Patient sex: F
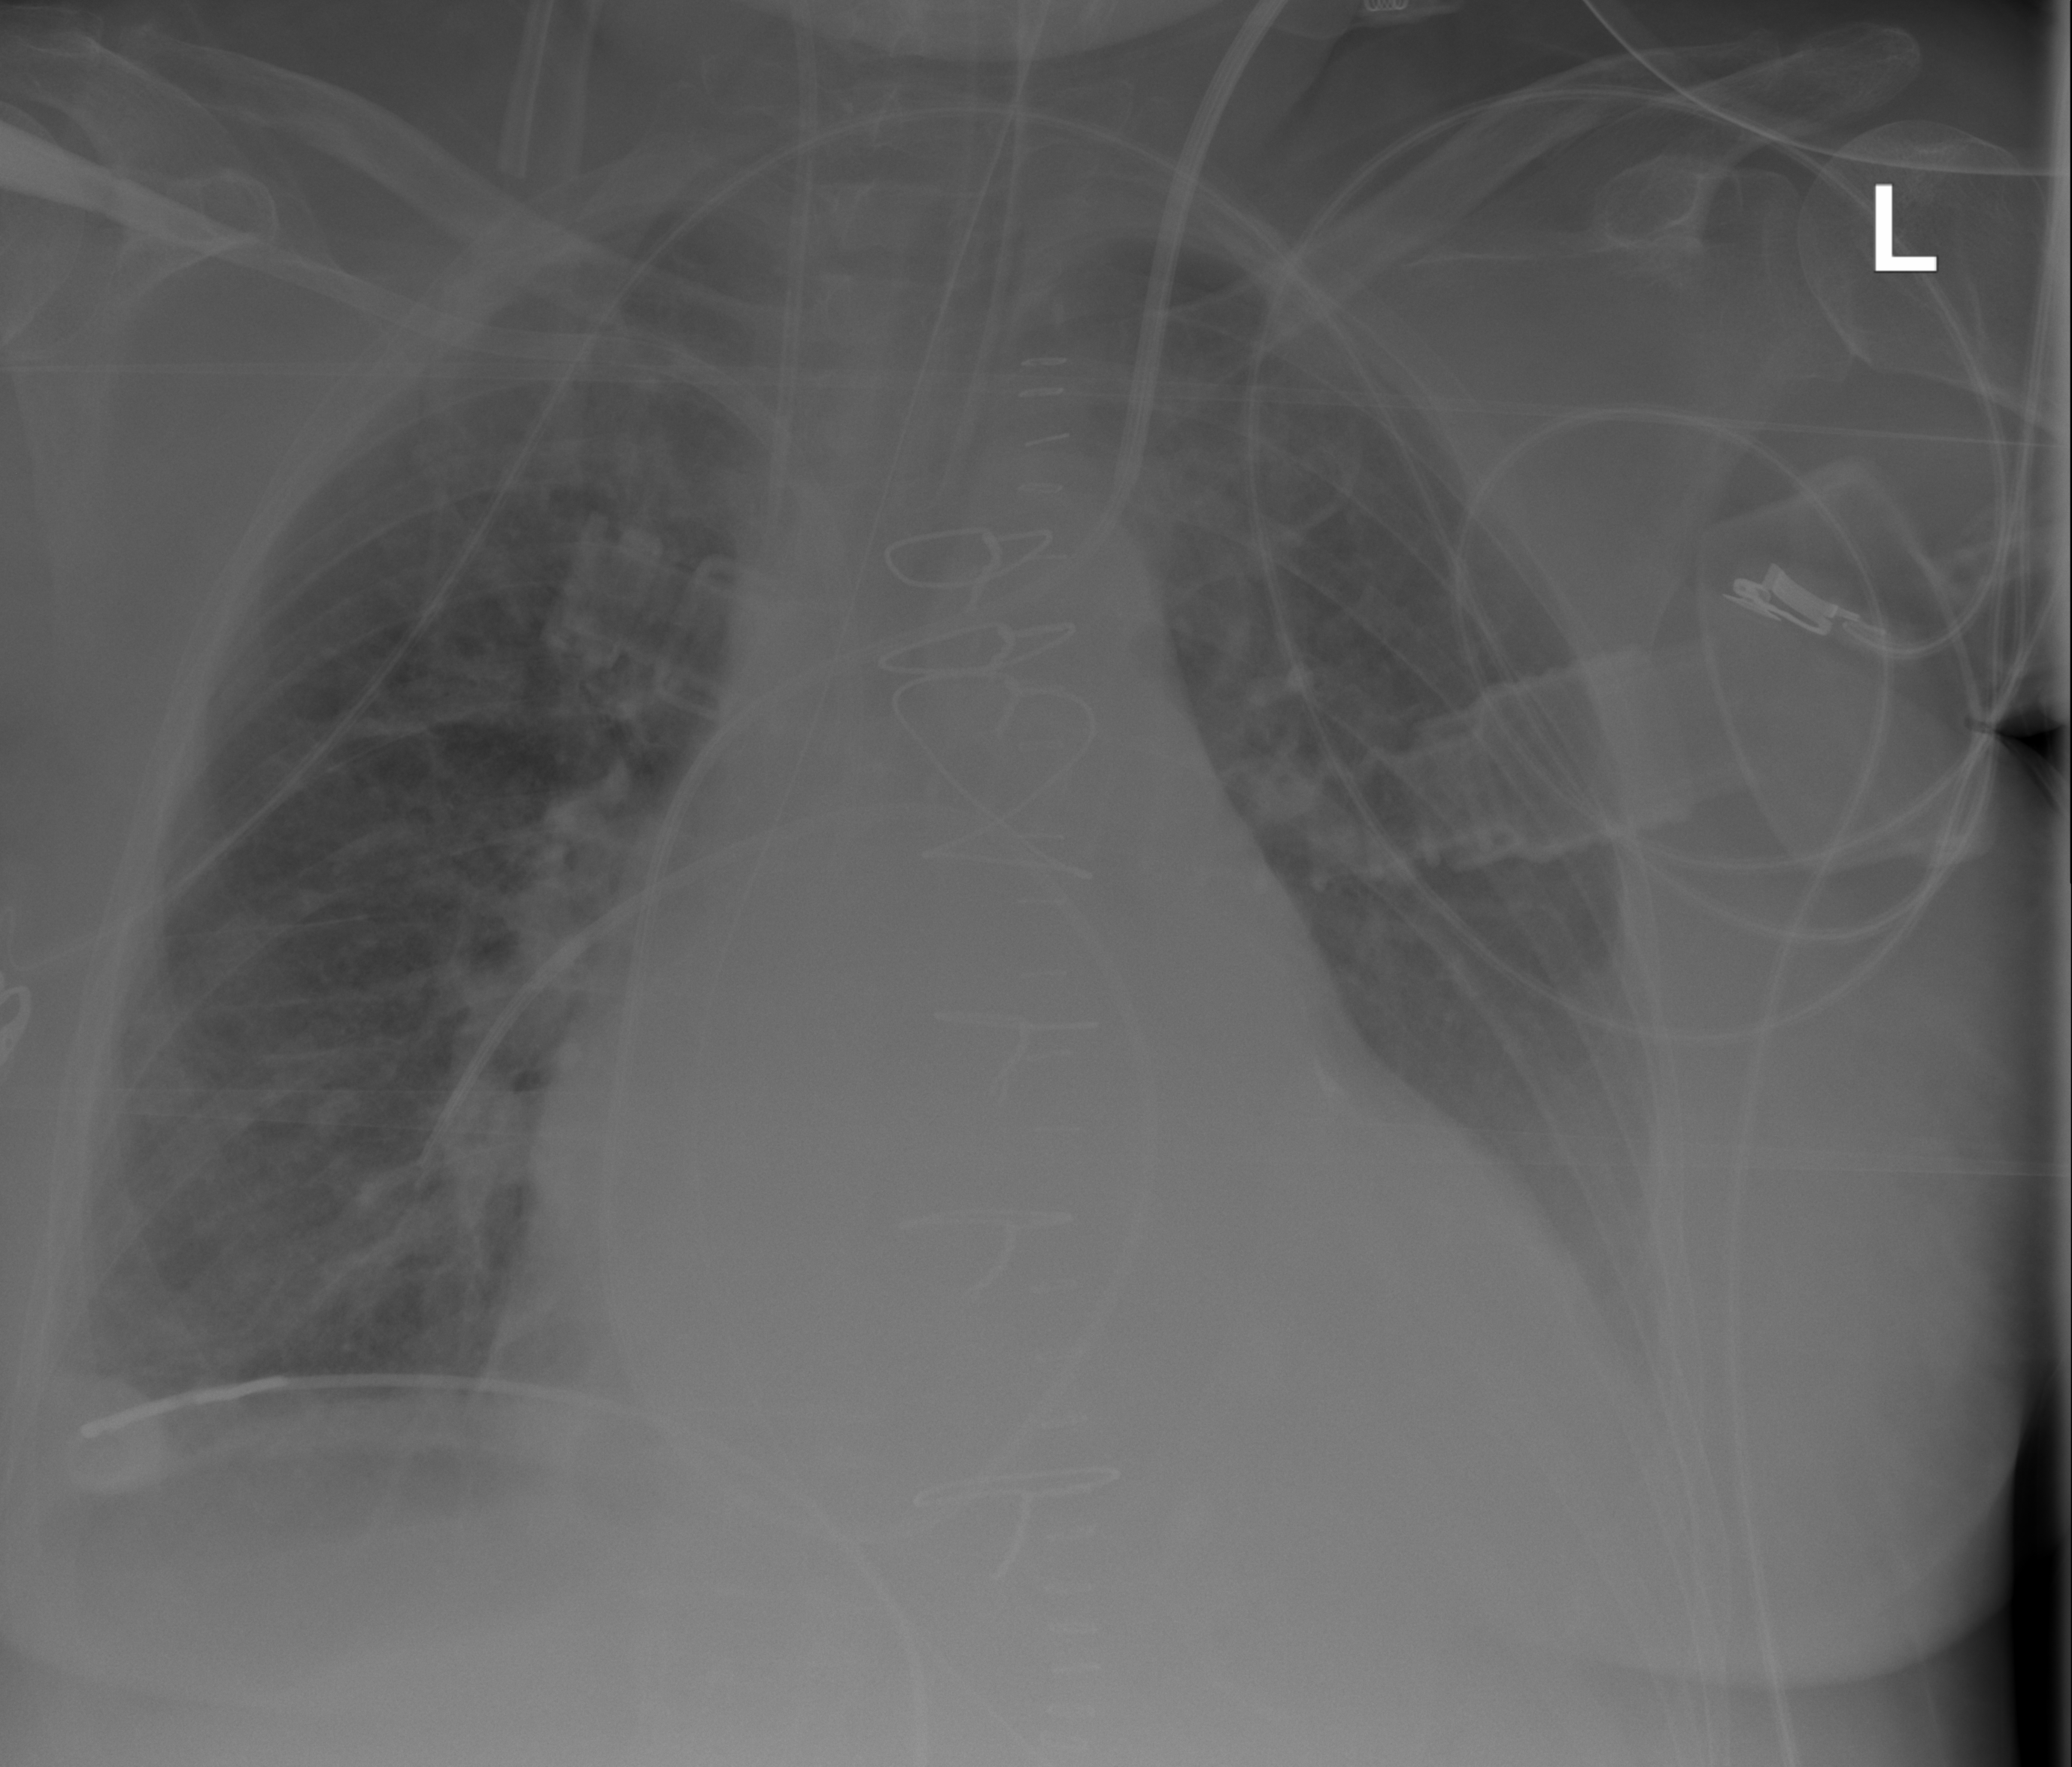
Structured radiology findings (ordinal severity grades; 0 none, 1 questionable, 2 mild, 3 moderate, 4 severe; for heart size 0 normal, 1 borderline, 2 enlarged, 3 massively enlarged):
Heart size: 3
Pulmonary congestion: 2
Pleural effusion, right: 2
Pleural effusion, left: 2
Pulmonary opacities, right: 2
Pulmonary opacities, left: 1
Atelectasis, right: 2
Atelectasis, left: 2